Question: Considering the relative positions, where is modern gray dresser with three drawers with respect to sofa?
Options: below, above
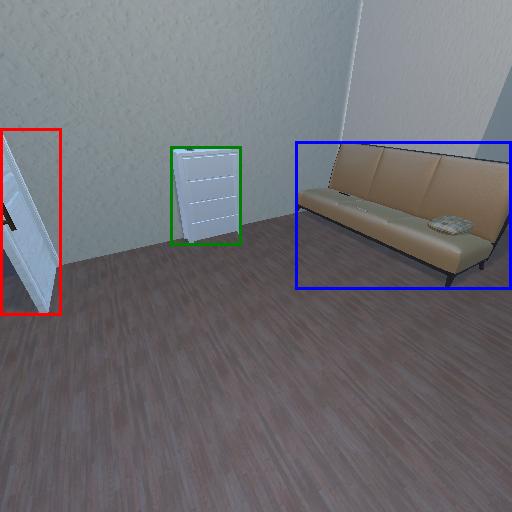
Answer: below